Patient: sex F, age 67
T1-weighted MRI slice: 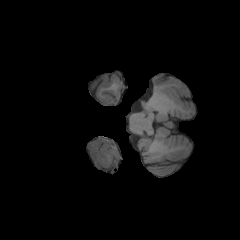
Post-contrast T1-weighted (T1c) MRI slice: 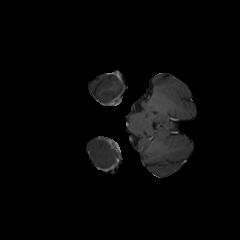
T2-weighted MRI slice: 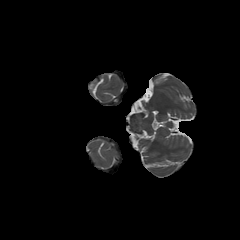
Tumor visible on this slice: yes
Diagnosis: Glioblastoma, IDH-wildtype
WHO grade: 4